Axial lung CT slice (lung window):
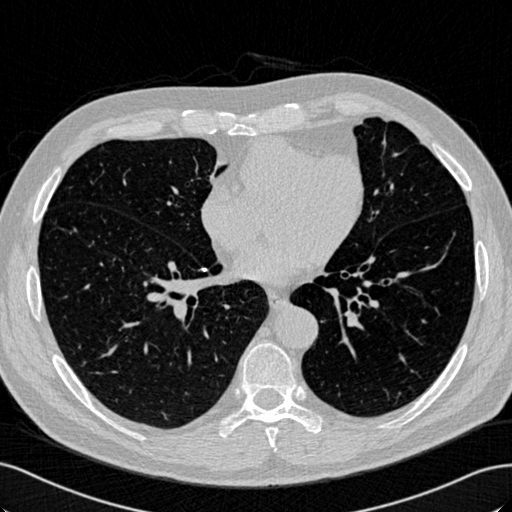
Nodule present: no